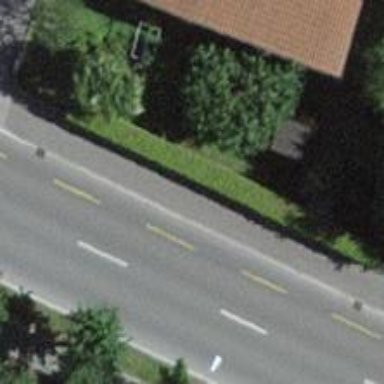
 serving as platform for public transportation."